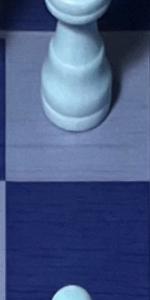
Label: Empty